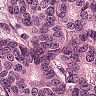
Metastatic tissue present: yes